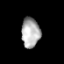
Tissue: prostate
Cell type: Fibroblasts
Senescence score: 0.8028
Nuclear area (px): 544
Mean DAPI intensity: 172.518